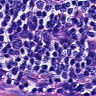
Metastatic tissue present: no